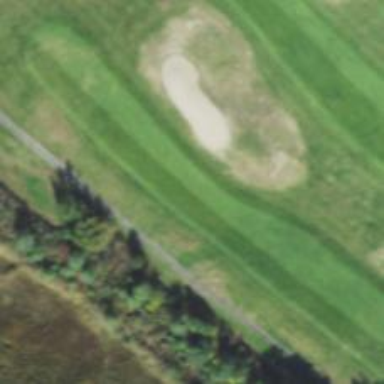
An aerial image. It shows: Golf hole.